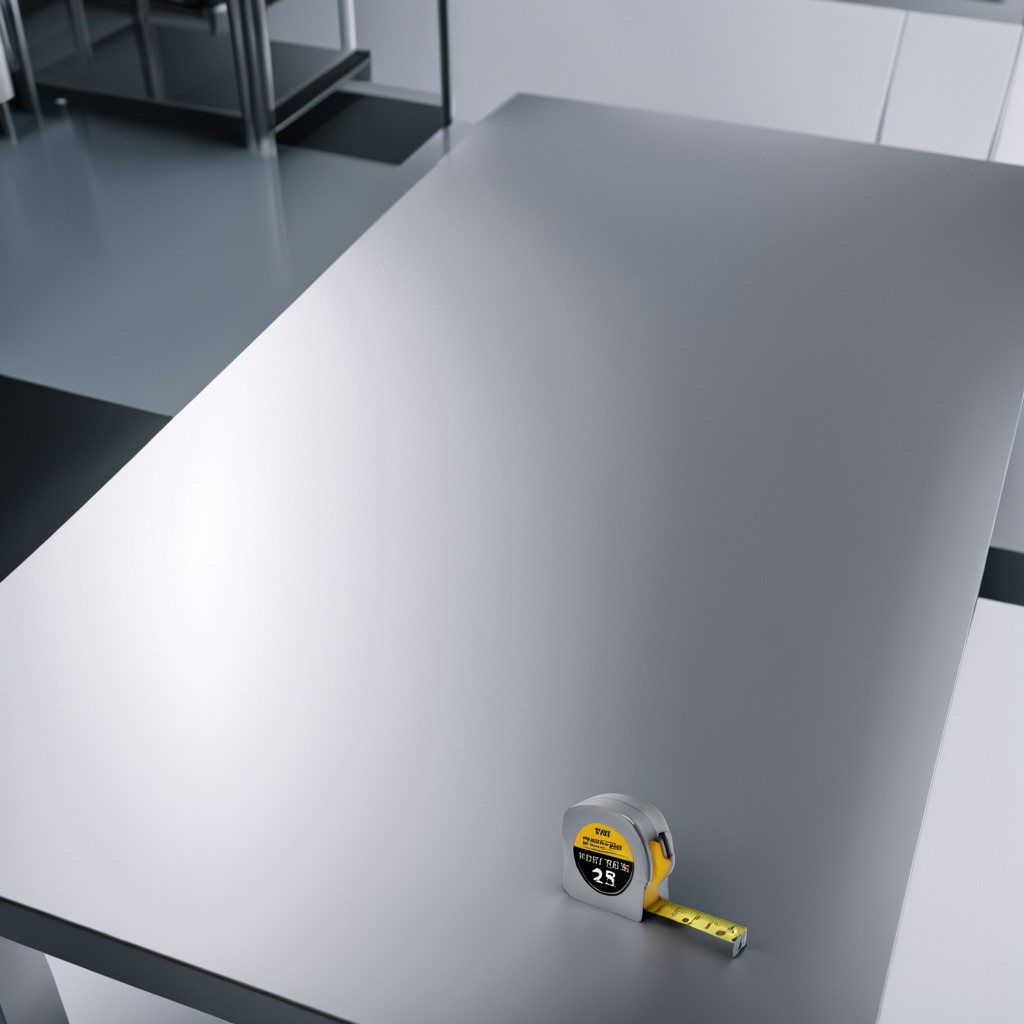
A measuring tape is lying on a stainless steel table in a high-end prototyping lab.